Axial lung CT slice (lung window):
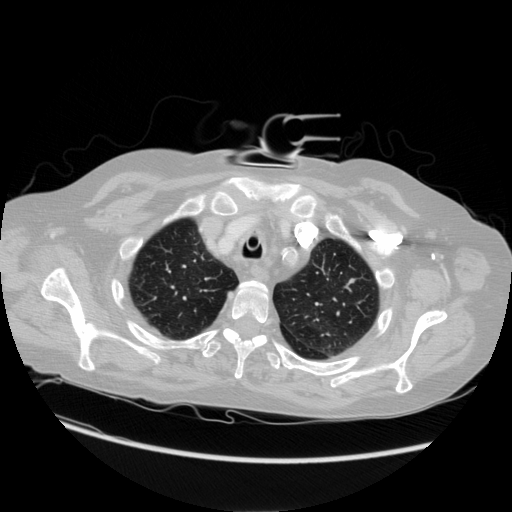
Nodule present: no